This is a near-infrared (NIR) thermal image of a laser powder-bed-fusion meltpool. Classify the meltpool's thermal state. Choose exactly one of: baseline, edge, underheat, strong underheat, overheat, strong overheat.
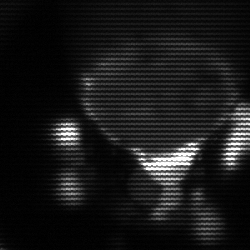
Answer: edge